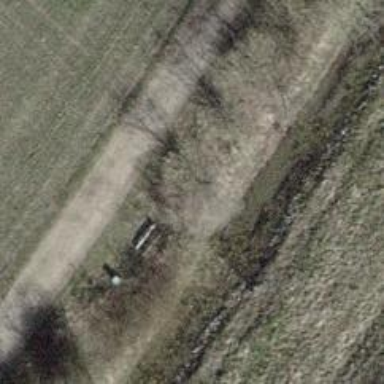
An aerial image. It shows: Bench.